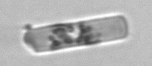
Label: Guinardia_delicatula